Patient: sex M, age 32
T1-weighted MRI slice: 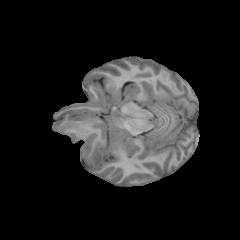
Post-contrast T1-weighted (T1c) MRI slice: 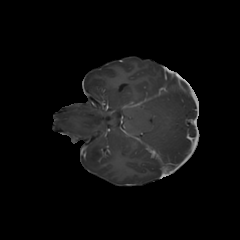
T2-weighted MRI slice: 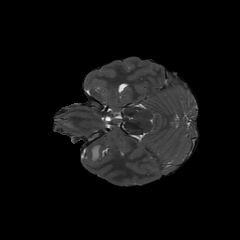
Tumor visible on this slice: yes
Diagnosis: Glioblastoma, IDH-wildtype
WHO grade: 4